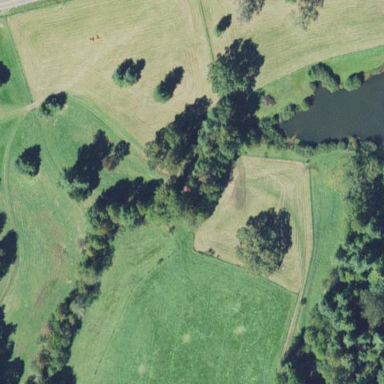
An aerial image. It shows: Agricultural meadow.